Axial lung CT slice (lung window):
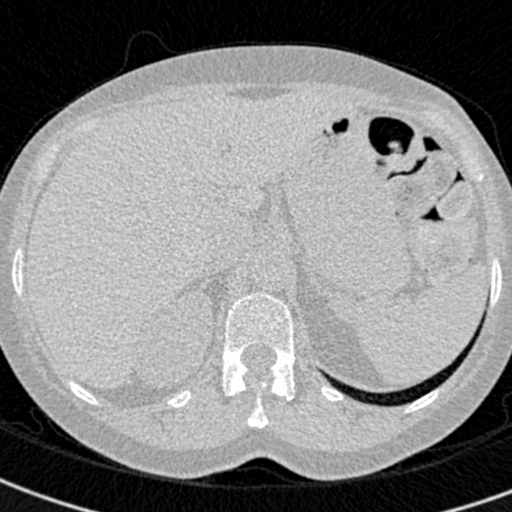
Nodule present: no